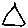
Label: triangle